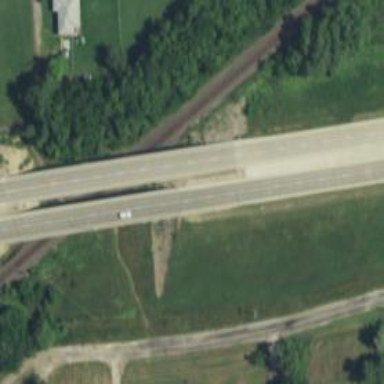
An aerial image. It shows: Trunk highway with bridge.